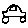
Label: car